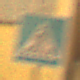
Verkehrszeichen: FussgaengerueberwegRechts
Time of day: Night
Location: Outdoor (Urban)
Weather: Clear
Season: NotSpecified
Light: Artificial